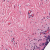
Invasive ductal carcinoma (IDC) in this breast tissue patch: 0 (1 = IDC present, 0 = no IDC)